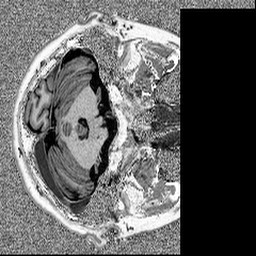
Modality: MP2RAGE
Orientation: axial
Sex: male